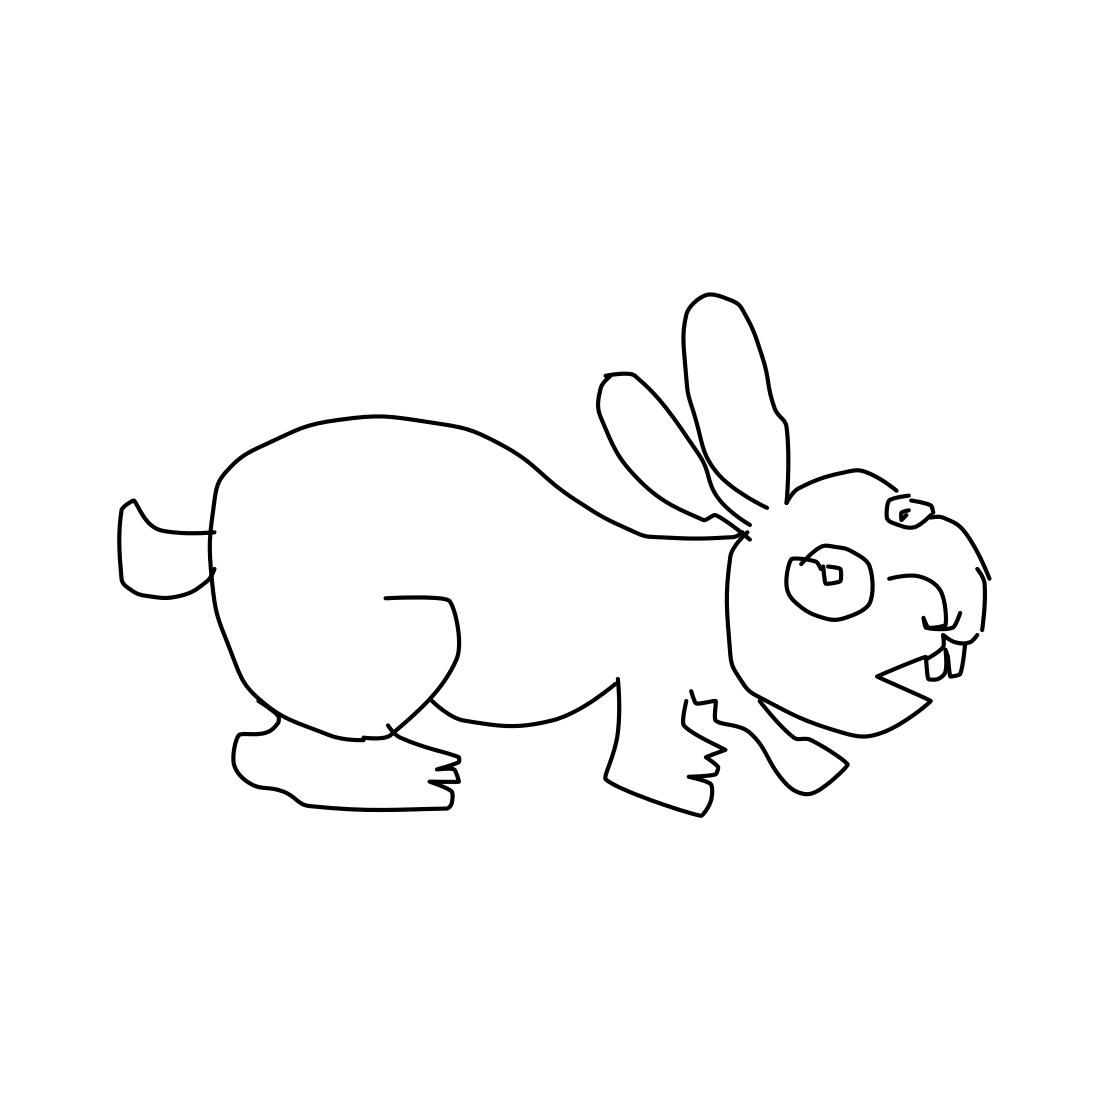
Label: rabbit